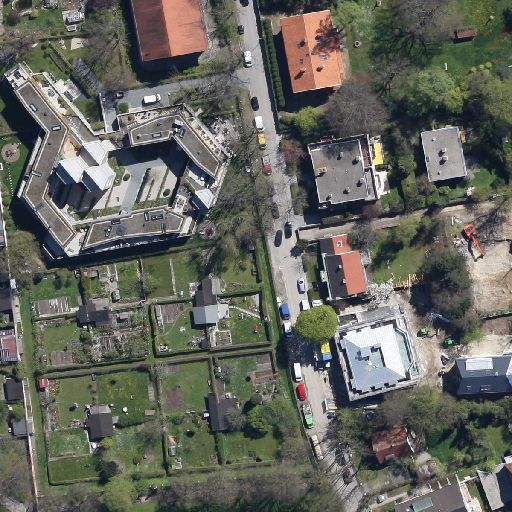
Referring expression: light-duty vehicle in the parking area